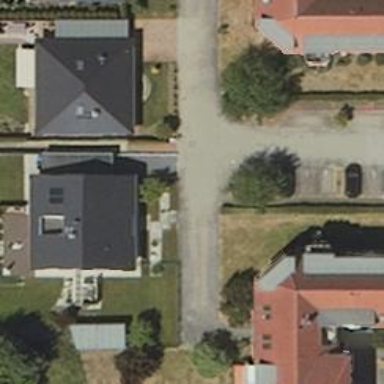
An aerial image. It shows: Living street.